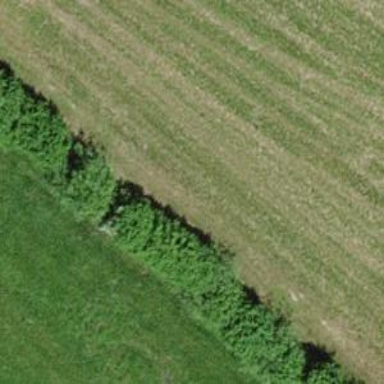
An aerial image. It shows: Hedge acting as barrier.